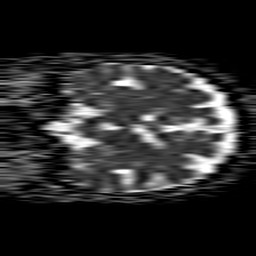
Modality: ADC
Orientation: coronal
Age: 75
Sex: female
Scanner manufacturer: philips
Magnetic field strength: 1.5 T
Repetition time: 4.6 s
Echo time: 0.08517 s